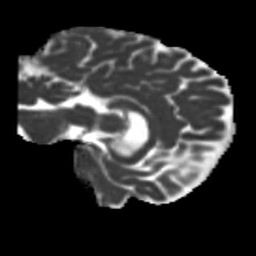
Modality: MD
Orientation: sagittal
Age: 58
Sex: female
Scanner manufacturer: siemens
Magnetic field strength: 3 T
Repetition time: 5.25 s
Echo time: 0.08 s